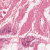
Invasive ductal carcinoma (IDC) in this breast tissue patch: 0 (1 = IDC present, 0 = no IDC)